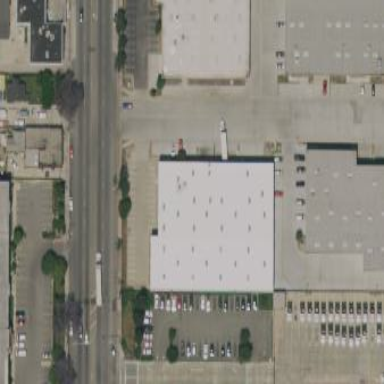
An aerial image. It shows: Warehouse building.